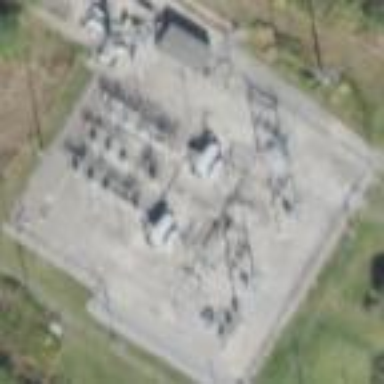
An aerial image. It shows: Distribution substation surrounded by fence.